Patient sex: F
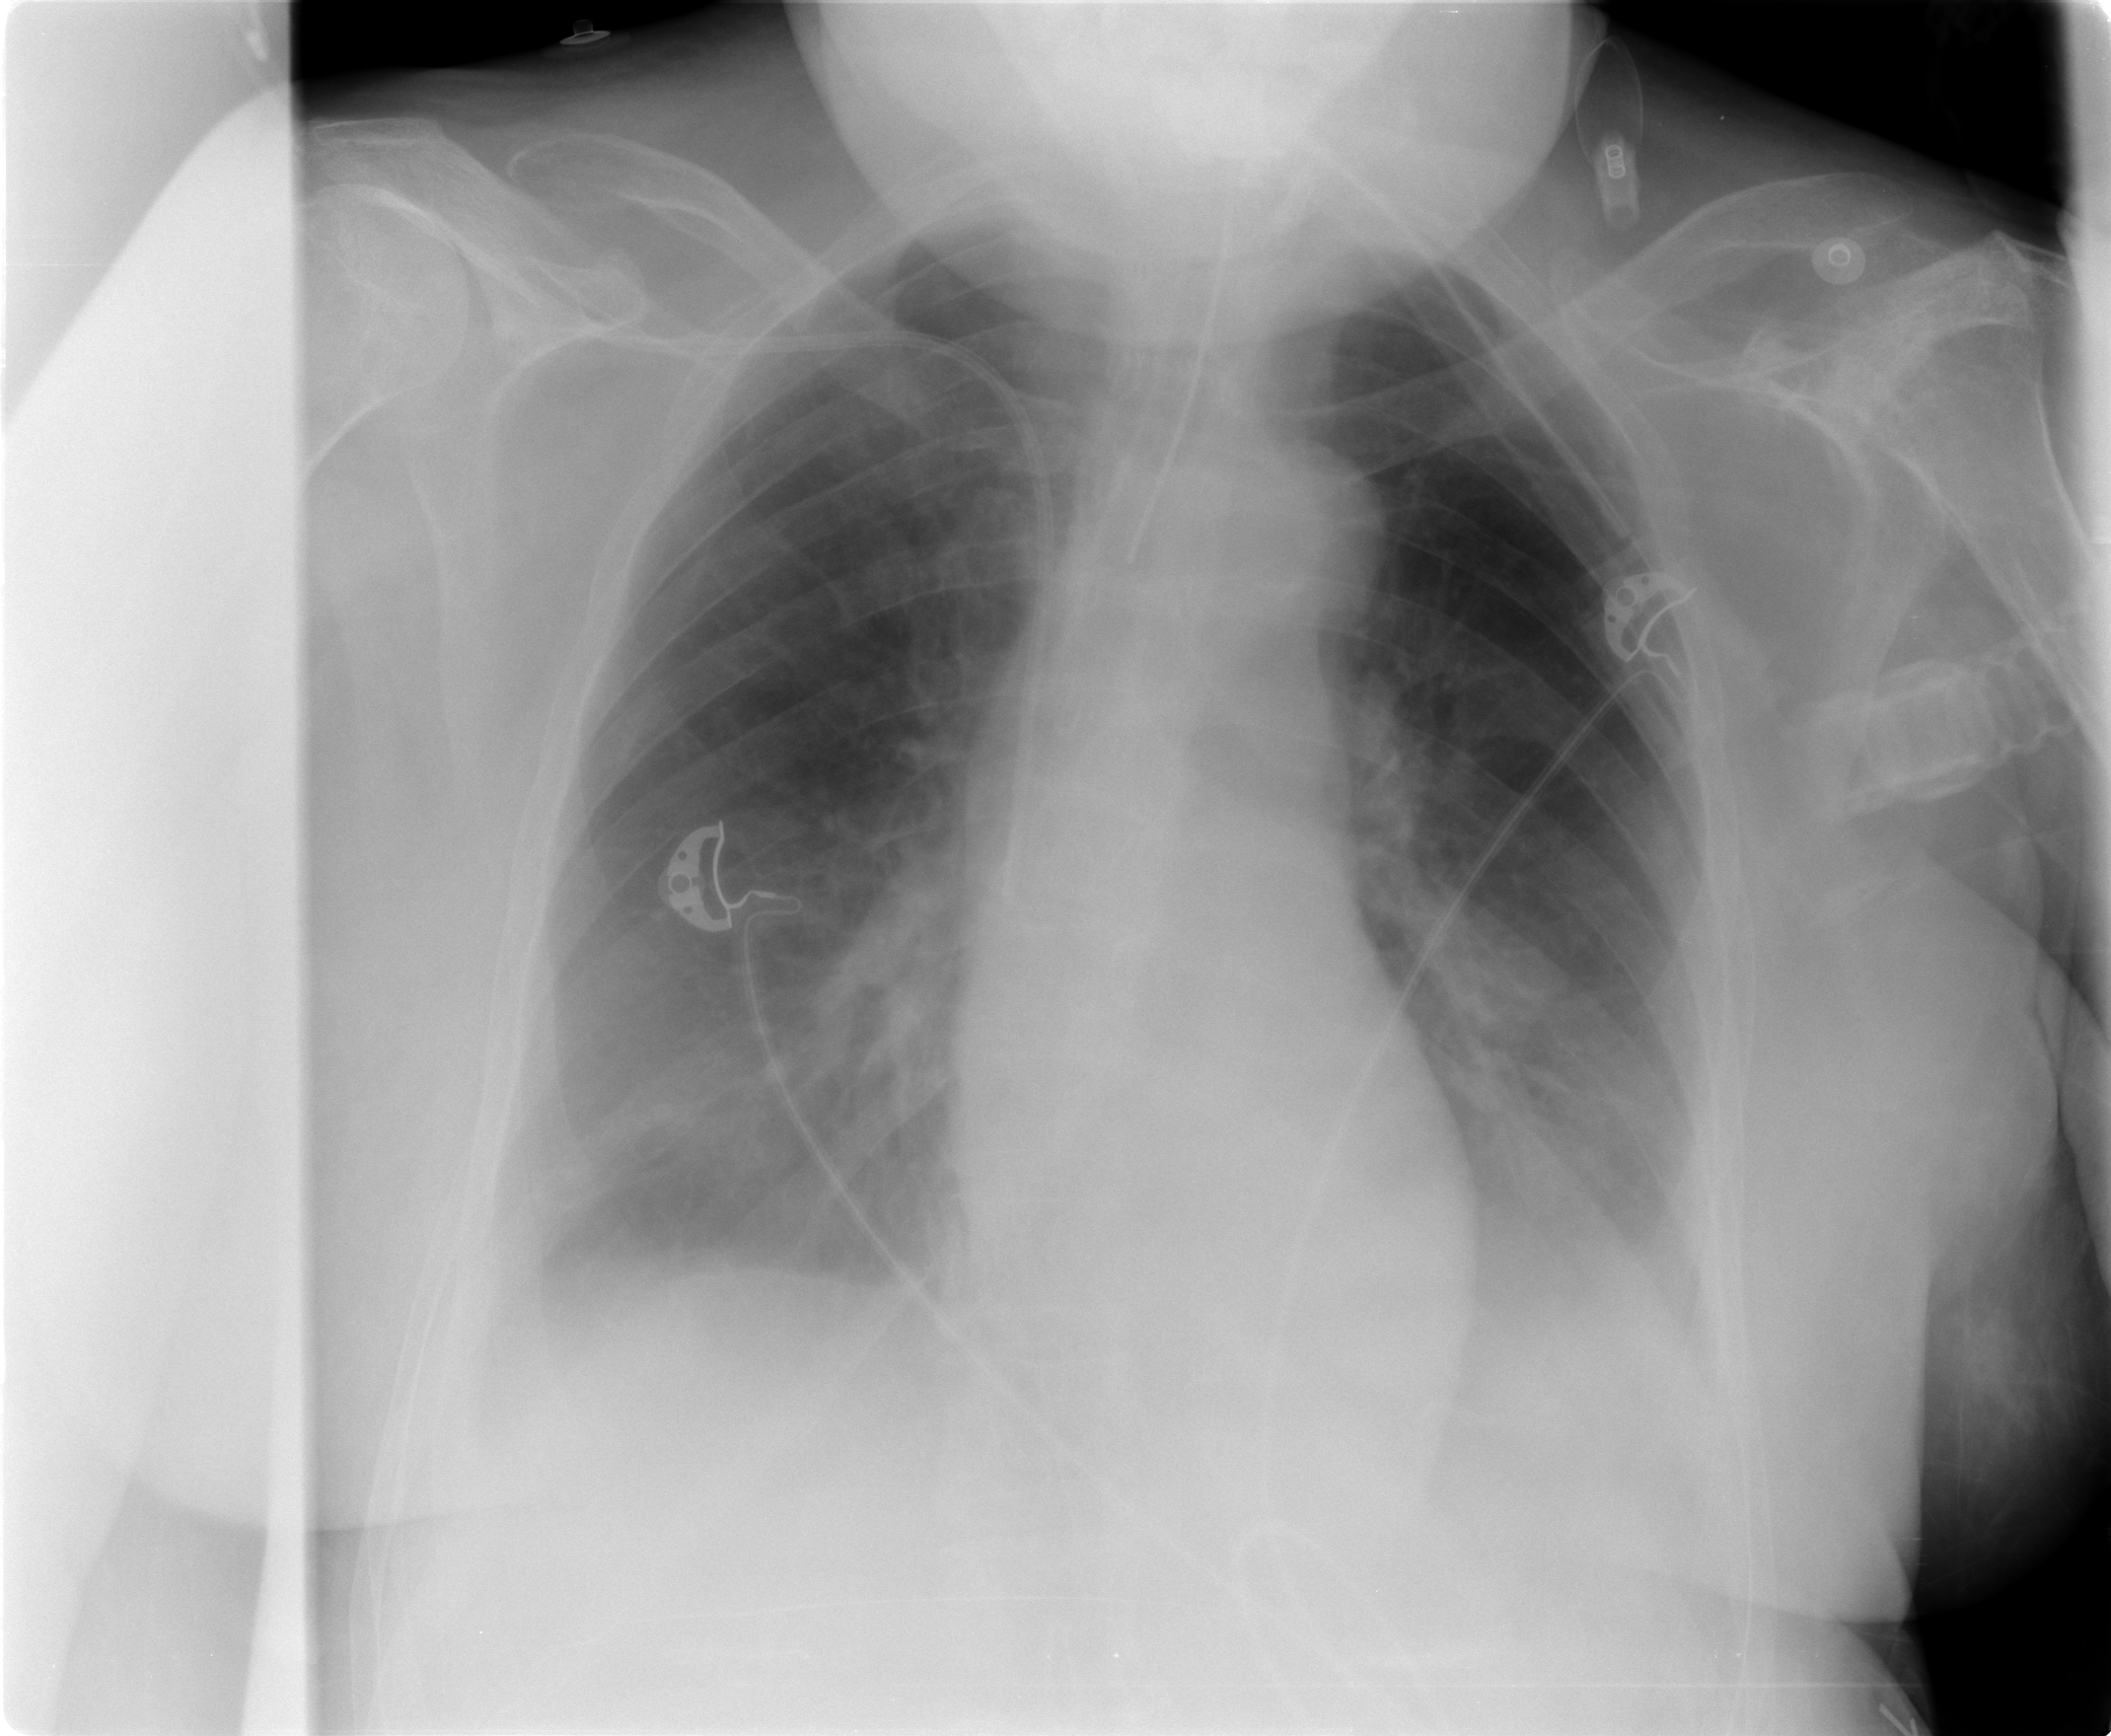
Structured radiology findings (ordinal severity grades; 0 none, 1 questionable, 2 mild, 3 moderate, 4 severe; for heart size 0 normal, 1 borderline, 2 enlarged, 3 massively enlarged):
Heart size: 0
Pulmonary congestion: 0
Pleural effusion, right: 2
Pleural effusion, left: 2
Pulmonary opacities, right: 0
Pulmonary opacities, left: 0
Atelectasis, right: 2
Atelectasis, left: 2